Field crop: maize
Growth stage: 2
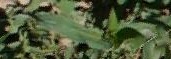
Species: maize